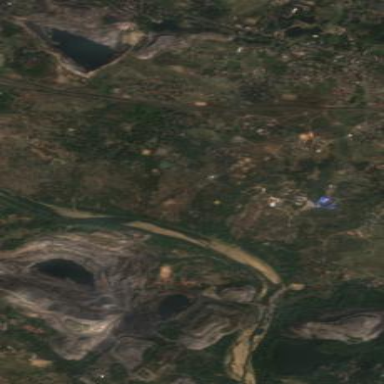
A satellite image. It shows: Quarry area.